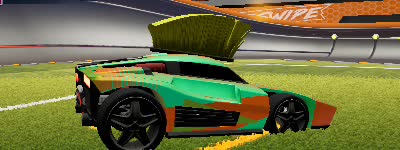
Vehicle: breakout